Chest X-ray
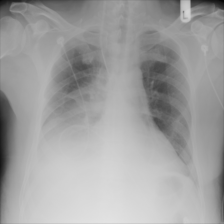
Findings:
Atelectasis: negative
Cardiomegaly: negative
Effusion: positive
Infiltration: negative
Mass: negative
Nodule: negative
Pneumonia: negative
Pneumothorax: negative
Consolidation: negative
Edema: negative
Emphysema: negative
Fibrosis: negative
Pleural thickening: negative
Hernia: negative